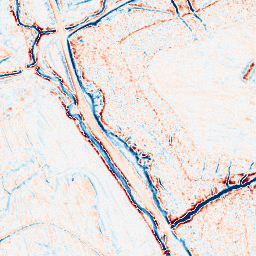
Category: edge_preserving
Decomposition family: bilateral
Decomposition parameters: d: 9
sigma_color: 75
sigma_space: 75
Upsampling method: lanczos
Upsampling parameters: scale: 8
Upsampling scale: 8